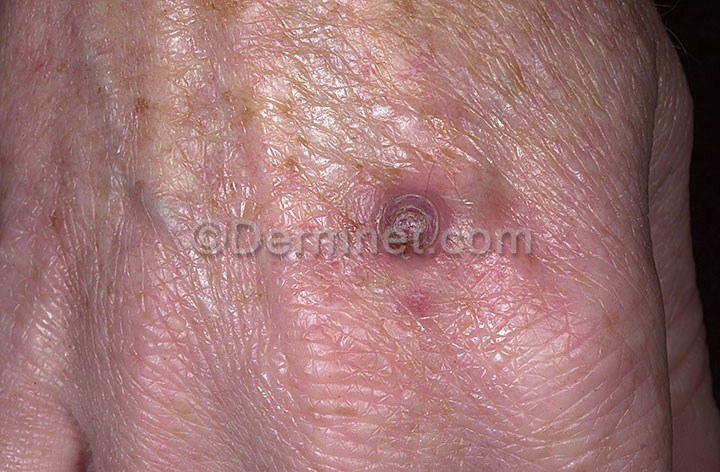
Disease: Vascular Tumors